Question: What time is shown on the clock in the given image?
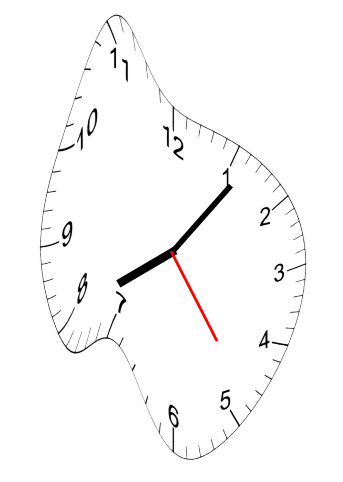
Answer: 08:06:24